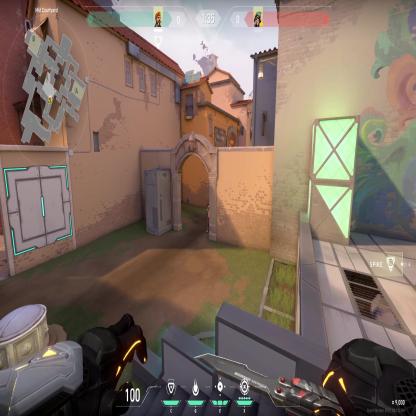
Label: enemy